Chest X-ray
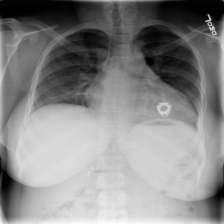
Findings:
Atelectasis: negative
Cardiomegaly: positive
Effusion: negative
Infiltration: positive
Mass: negative
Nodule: negative
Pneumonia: negative
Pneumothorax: negative
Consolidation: negative
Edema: negative
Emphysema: negative
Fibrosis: positive
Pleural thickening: negative
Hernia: negative